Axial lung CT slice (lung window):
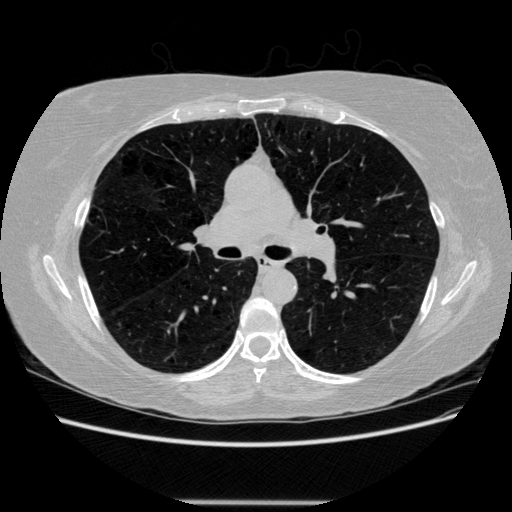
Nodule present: no